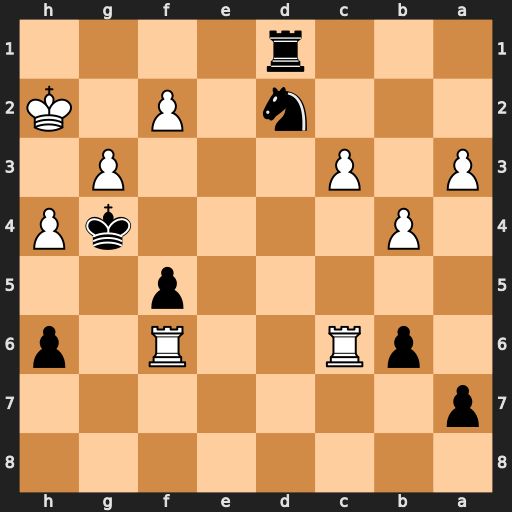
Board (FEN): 8/p7/1pR2R1p/5p2/1P4kP/P1P3P1/3n1P1K/3r4
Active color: b
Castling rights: -
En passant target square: -
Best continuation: Nf3+ Kg2 Rg1#